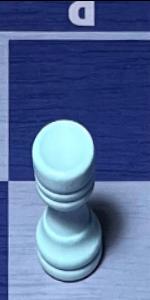
Label: Rook_White